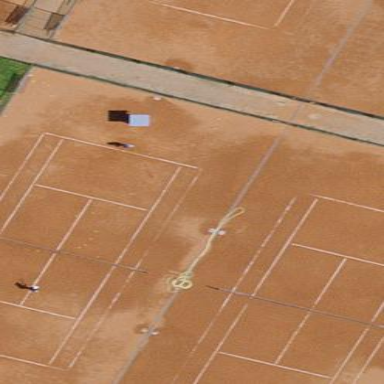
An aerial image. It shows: Tennis court on the leisure land pitch.